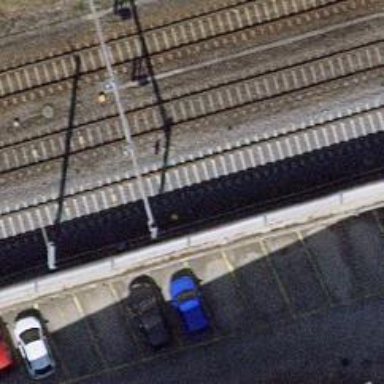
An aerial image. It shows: Railway signal.